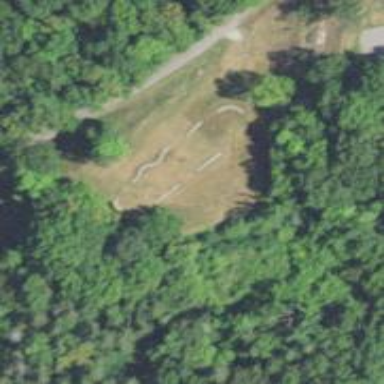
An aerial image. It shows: Path.